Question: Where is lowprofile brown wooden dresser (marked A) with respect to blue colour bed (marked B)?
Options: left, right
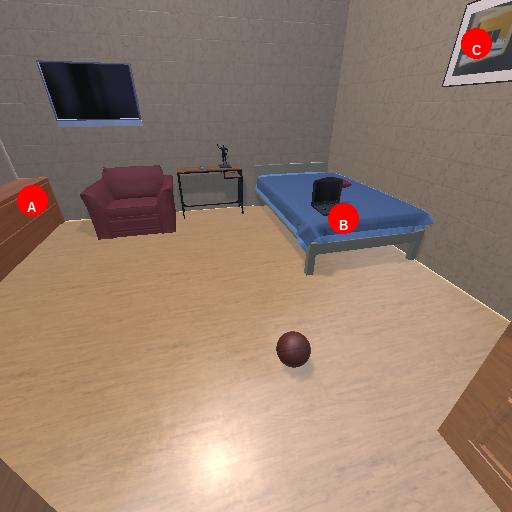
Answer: left